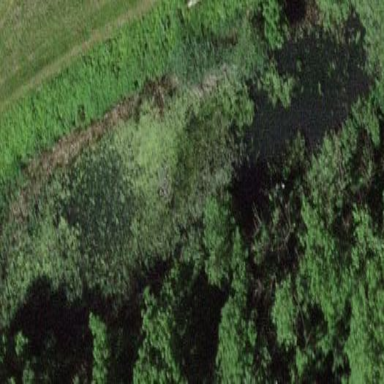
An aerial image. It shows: Pond surrounded by natural water.